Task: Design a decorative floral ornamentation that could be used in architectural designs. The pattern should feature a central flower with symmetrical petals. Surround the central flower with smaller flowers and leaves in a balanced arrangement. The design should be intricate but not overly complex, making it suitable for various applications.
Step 210:
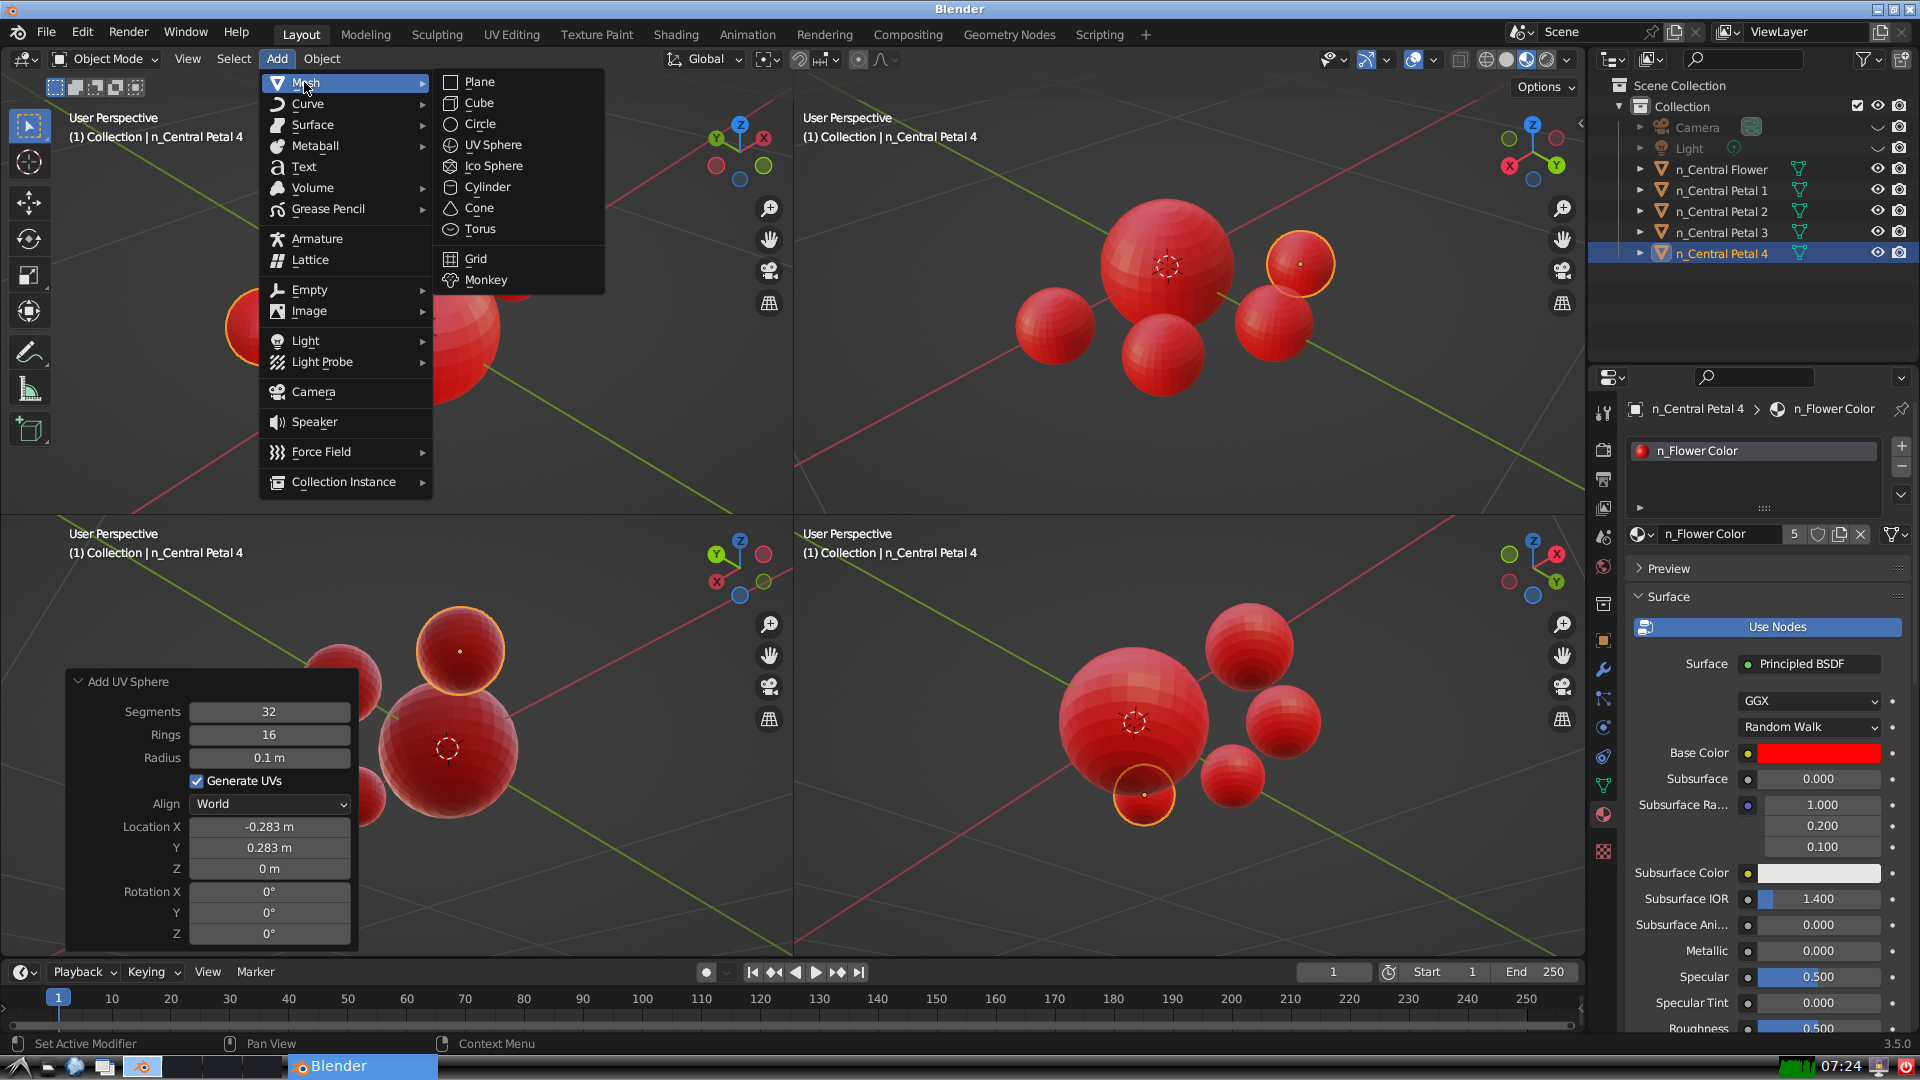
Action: {"mouse_move": [499, 144]}